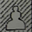
Piece: wP